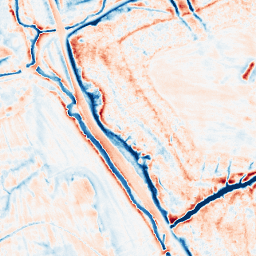
Category: edge_preserving
Decomposition family: anisotropic_diffusion
Decomposition parameters: iterations: 50
kappa: 30
gamma: 0.15
Upsampling method: sinc_hamming
Upsampling parameters: scale: 8
kernel_size: 16
Upsampling scale: 8